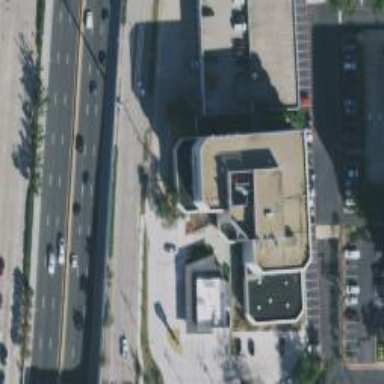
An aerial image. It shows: Commercial building.